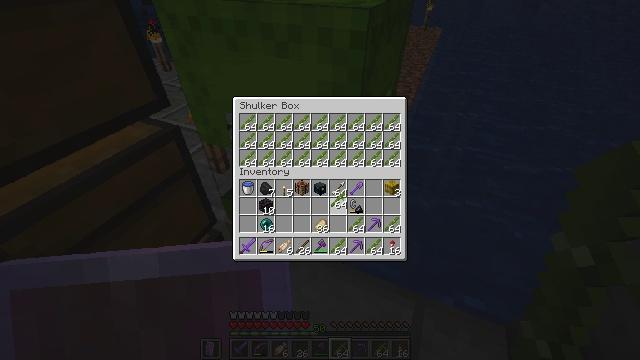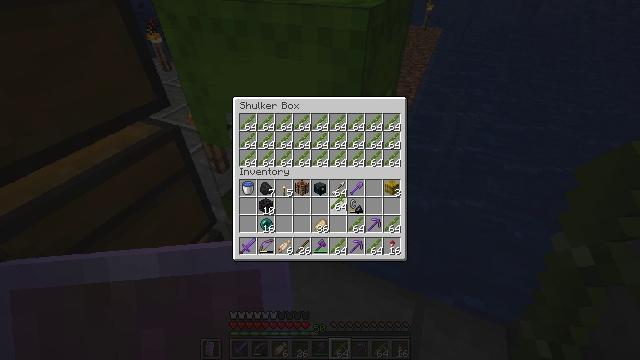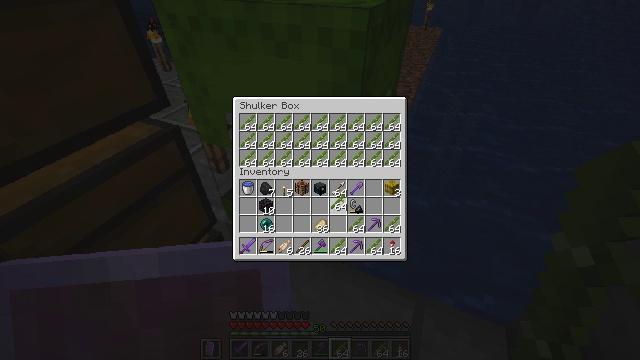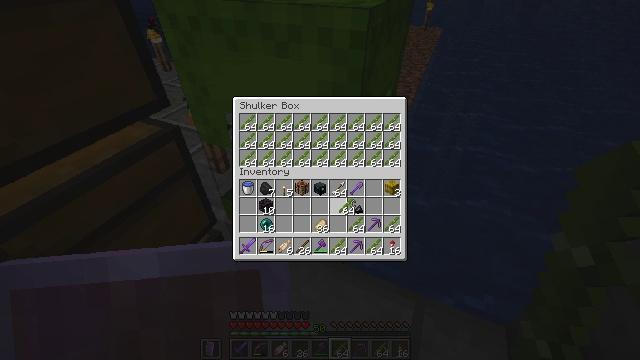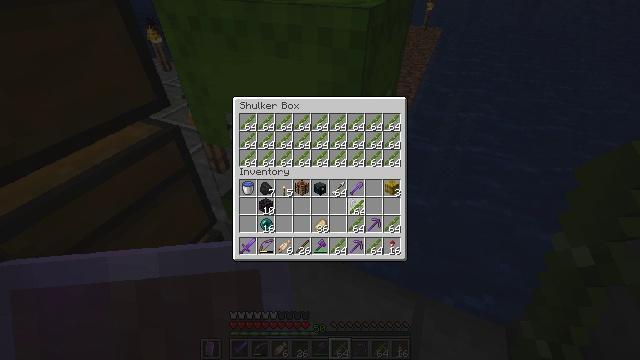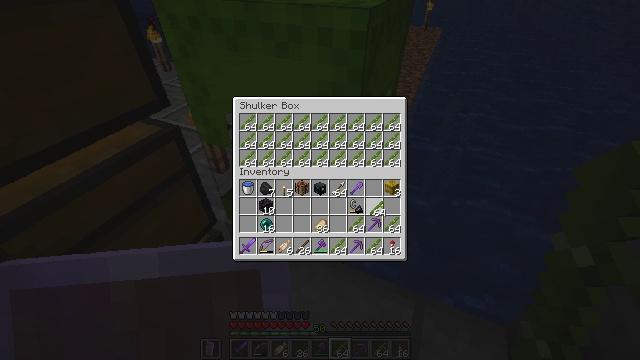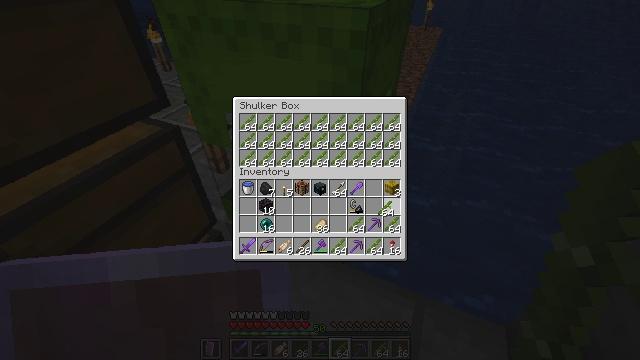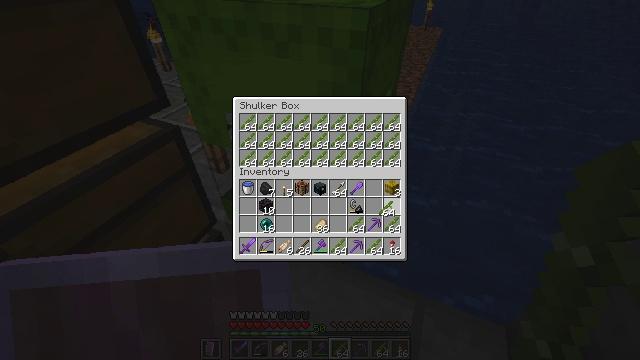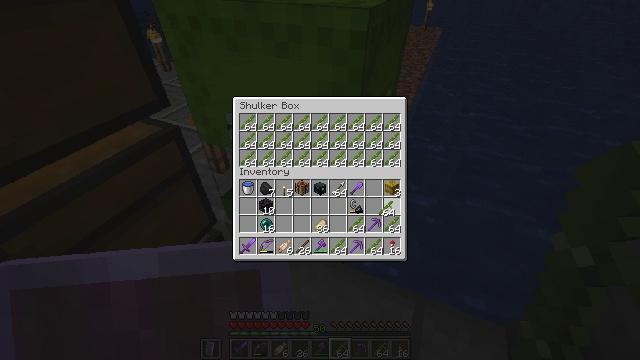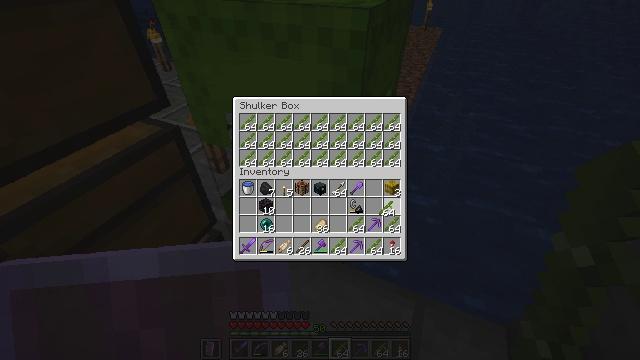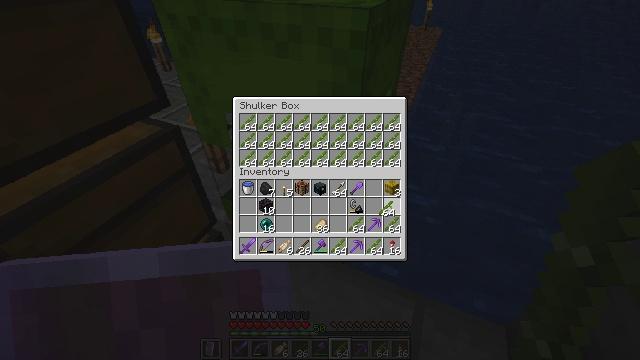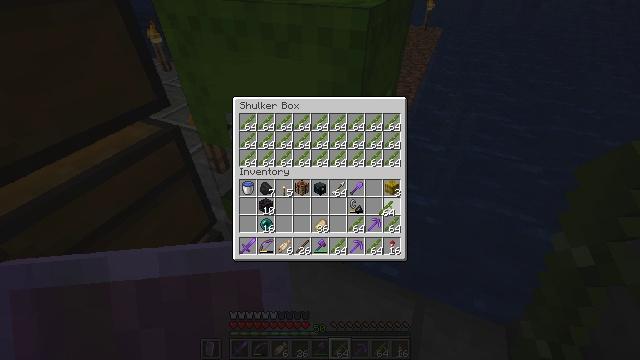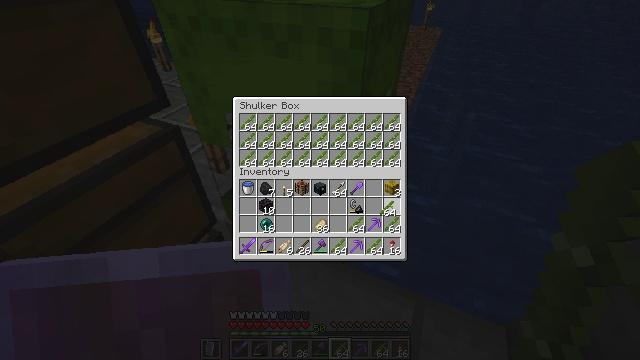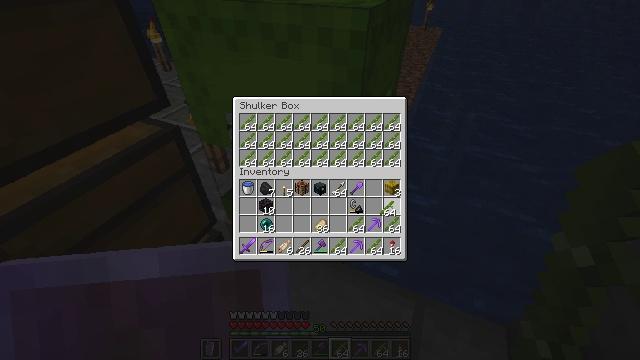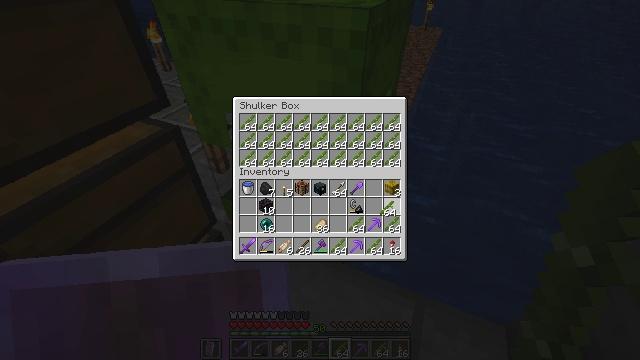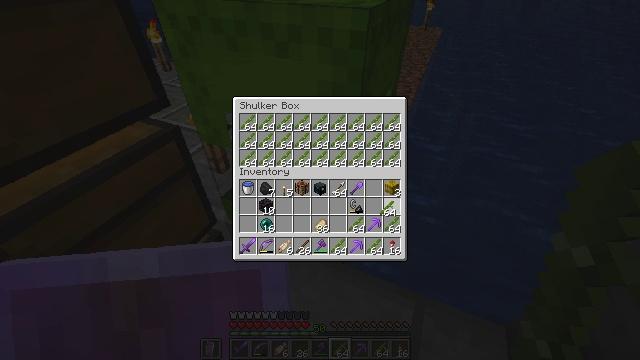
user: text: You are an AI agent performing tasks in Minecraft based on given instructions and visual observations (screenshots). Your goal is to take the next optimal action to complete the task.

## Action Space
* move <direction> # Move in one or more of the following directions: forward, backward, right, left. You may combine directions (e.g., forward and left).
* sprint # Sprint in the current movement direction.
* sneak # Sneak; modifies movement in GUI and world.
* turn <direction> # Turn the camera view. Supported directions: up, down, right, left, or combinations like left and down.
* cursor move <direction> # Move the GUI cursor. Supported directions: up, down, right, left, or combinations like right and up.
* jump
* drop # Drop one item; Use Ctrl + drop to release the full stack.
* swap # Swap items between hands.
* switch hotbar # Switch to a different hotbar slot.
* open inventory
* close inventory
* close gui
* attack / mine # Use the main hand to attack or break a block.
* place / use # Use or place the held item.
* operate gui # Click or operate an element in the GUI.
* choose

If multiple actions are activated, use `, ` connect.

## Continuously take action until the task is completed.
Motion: motion action
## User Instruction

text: Break the lime shulker box to relocate it.
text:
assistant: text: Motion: no_op
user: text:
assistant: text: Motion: no_op
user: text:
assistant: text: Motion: turn right
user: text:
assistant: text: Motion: turn right
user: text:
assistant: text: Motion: turn right
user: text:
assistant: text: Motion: turn right
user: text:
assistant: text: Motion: no_op
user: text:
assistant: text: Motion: no_op
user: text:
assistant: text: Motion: no_op
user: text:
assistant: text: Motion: no_op
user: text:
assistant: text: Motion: no_op
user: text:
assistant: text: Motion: no_op
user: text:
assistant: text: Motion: no_op
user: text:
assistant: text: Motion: no_op
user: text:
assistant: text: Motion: attack / mine
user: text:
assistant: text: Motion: attack / mine
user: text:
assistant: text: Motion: attack / mine
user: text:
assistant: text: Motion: no_op
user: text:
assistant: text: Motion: no_op
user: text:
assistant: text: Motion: no_op
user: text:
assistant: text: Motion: no_op
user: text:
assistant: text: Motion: no_op
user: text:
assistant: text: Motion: no_op
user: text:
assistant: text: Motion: no_op
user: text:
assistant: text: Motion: no_op
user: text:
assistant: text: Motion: turn left and up
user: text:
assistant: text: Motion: turn left and up
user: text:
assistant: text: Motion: turn left
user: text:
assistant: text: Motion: turn left
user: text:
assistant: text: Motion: turn left